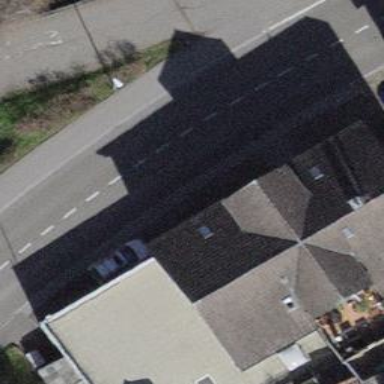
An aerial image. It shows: Building with tile roof.